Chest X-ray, AP view. Patient: 50 years old, sex F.
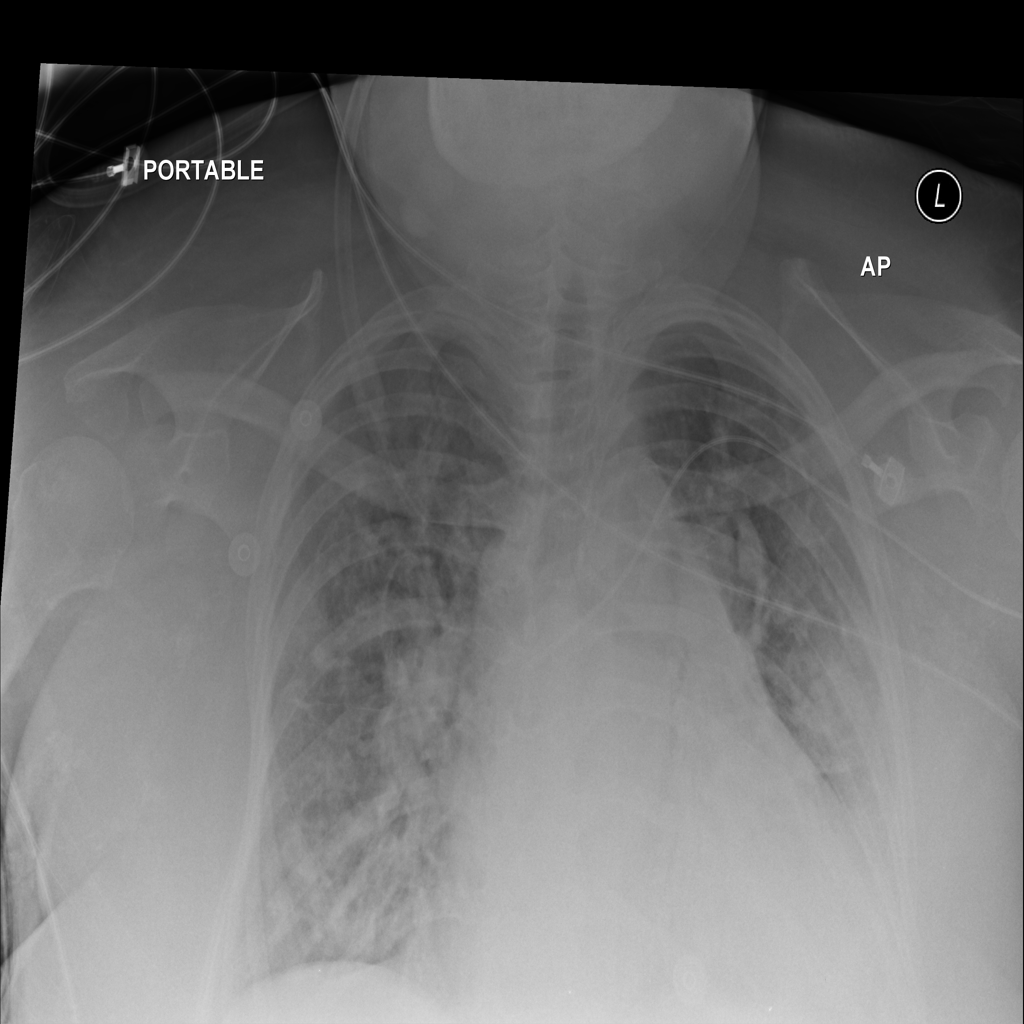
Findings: No Finding